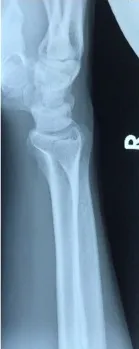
Final follow-up of a patient treated with palmar aproach, 20 months postoperatively. B. Lateral view of the normal uninjured right wrist.
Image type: radiology (x_ray)